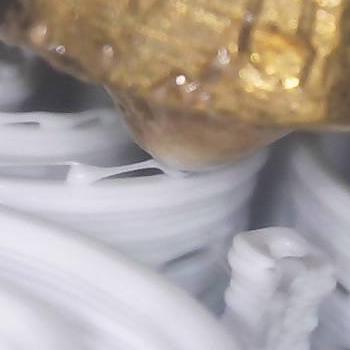
Flow rate: 33%